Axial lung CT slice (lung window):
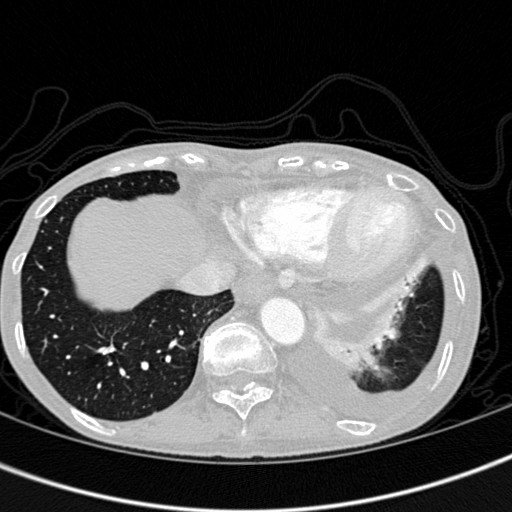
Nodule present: no